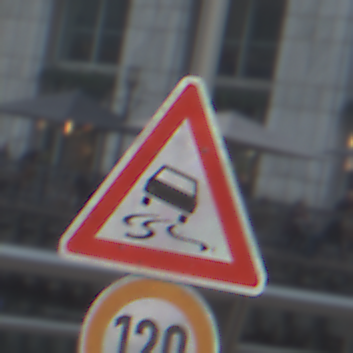
Verkehrszeichen: SchleuderOderRutschgefahr
Zusatzzeichen unten: Geschwindigkeit120
Umgebung: Outdoor, Urban
Tageszeit: MorningAfternoon
Wetter: PartlyCloudy
Licht: Natural
Jahreszeit: NotSpecified
Kontrast: LowContrast